Question: Please can you help me to add company logo on the left top of shiny dashboard besides project name.
I have tried to use the code in the other answers here on stackoverflow but still can't solve my problem. I am a total ignorant in HTML and css.
Here is my code:
'''
library(shiny)
library(shinydashboard)
shinyApp(
ui = dashboardPage(skin = "green",
dashboardHeader(title = "Project name",
# this could show the logo but not where I wanted !
tags$li(a(href = 'http://www.company.com',
img(src = 'logo.jpg',
title = "Company Home", height = 30px"),
style = "padding-top:10px; padding-bottom:10px;"),
class = "dropdown"))),
dashboardSidebar(),
dashboardBody()
),
server = function(input, output) {}
)
'''
The picture that shows how I want to add the logo

Thank you
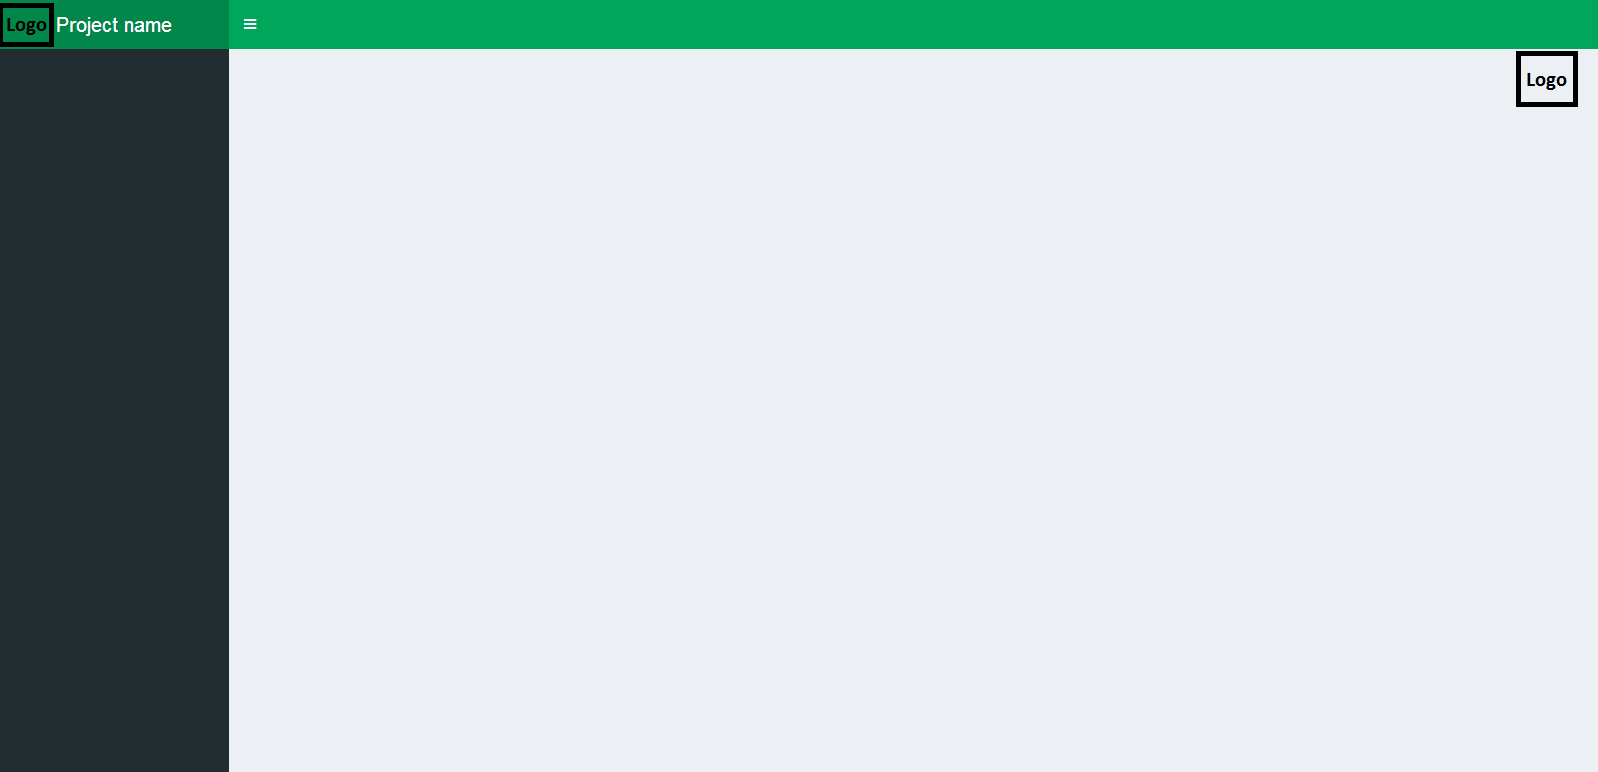
Answer: It is possible to set an image and text side by side as following.
'''
library(shiny)
library(shinydashboard)
header <- dashboardHeader()
anchor <- tags$a(href='http://www.example.com',
tags$img(src='logo.png', height='60', width='50'),
'project name')
header$children[[2]]$children <- tags$div(
tags$head(tags$style(HTML(".name { background-color: black }"))),
anchor,
class = 'name')
ui <- dashboardPage(header, dashboardSidebar(), dashboardBody())
shinyApp(ui, server = function(input, output, session) {})
'''